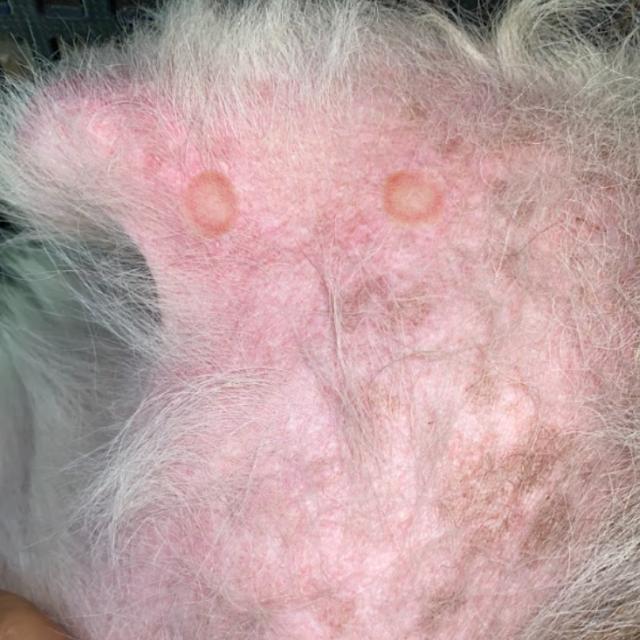
Canine ringworm (Dermatophytosis) — fungal infection caused by Microsporum or Trichophyton. Presents with circular alopecia, scaling, crusting, and broken hairs.